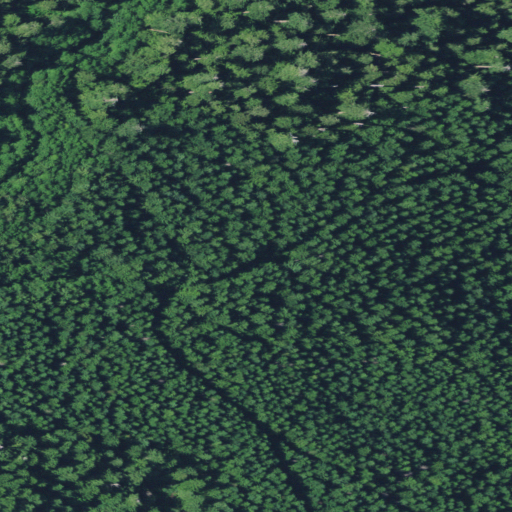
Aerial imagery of mountain in Oregon named Scott Mountain containing only evergreen forest